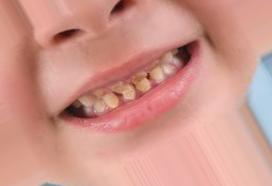
Condition: Tooth Discoloration